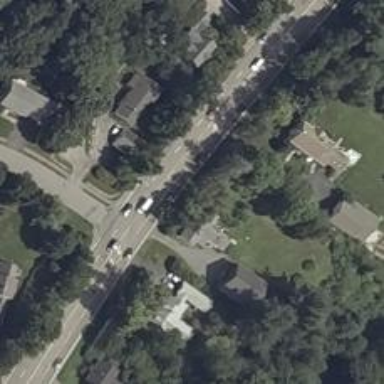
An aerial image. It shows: Neighborhood.